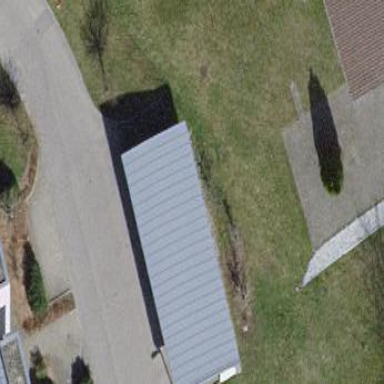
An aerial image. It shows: Shed building.